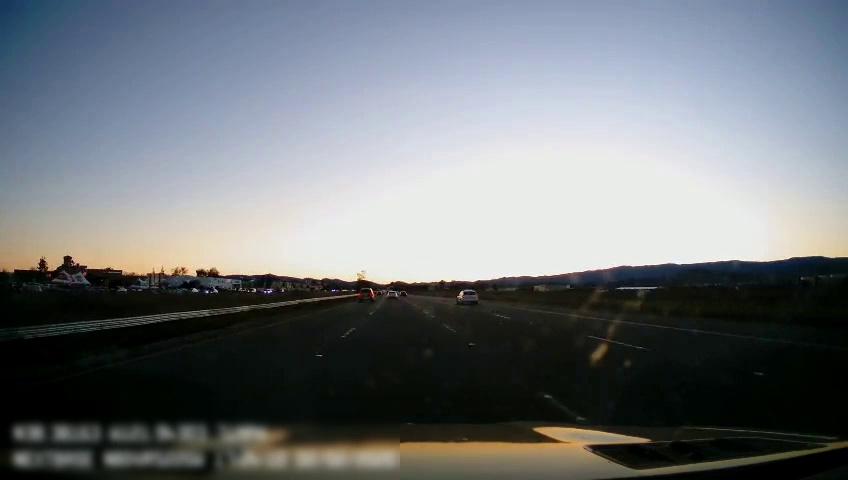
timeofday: Dusk/Dawn/Twilight
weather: Cloudy
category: Drivable Space
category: Vehicles | Car
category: Vehicles | Car
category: Vehicles | Car
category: Vehicles | SUV
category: Vehicles | SUV
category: Lanes | Alternate Lane
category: Lanes | Current Lane
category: Lanes | Current Lane
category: Lanes | Alternate Lane
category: Lanes | Alternate Lane